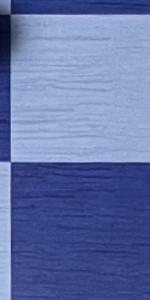
Label: Empty